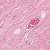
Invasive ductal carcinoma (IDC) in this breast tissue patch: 0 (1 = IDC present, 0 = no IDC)